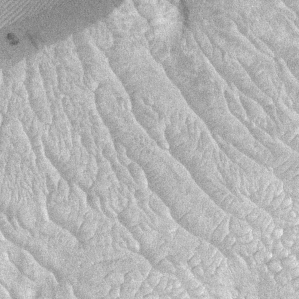
Label: frost